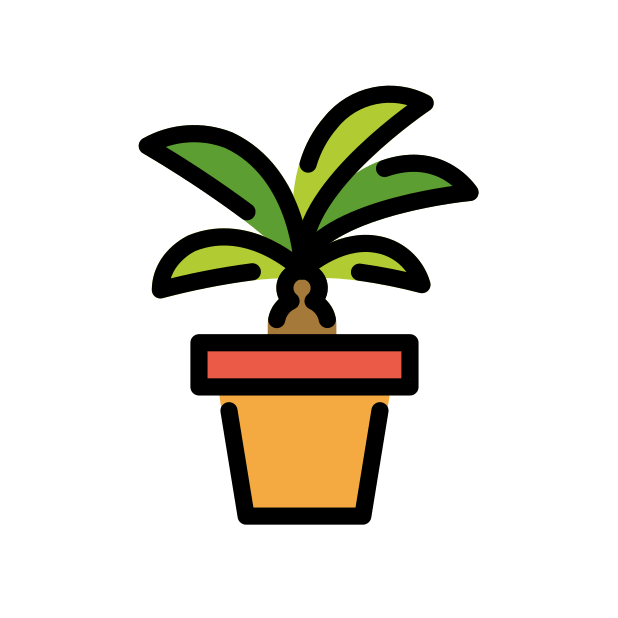
potted plant